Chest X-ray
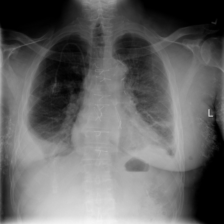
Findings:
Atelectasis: negative
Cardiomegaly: negative
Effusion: positive
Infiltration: negative
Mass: negative
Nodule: negative
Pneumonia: negative
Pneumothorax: negative
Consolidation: negative
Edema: negative
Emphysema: negative
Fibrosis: negative
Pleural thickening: negative
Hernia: negative